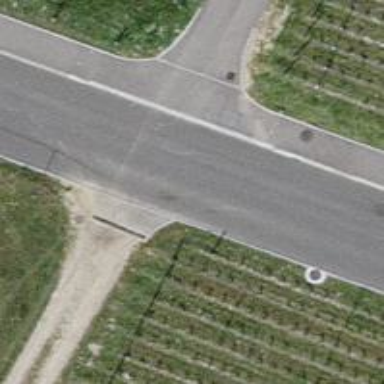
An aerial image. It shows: Tertiary road with cycle lane on the left and sidewalk.